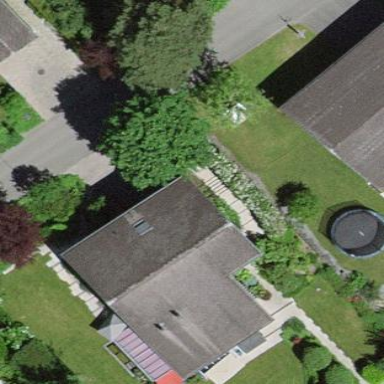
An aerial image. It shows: Residential building.